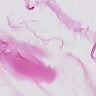
Metastatic tissue present: no